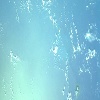
Label: water